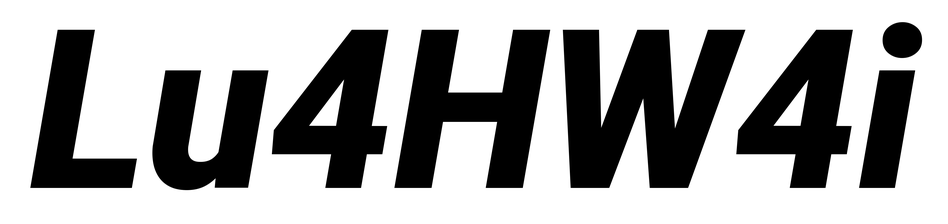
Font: Roboto-Italic_Black_Italic